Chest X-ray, AP view. Patient: 50 years old, sex F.
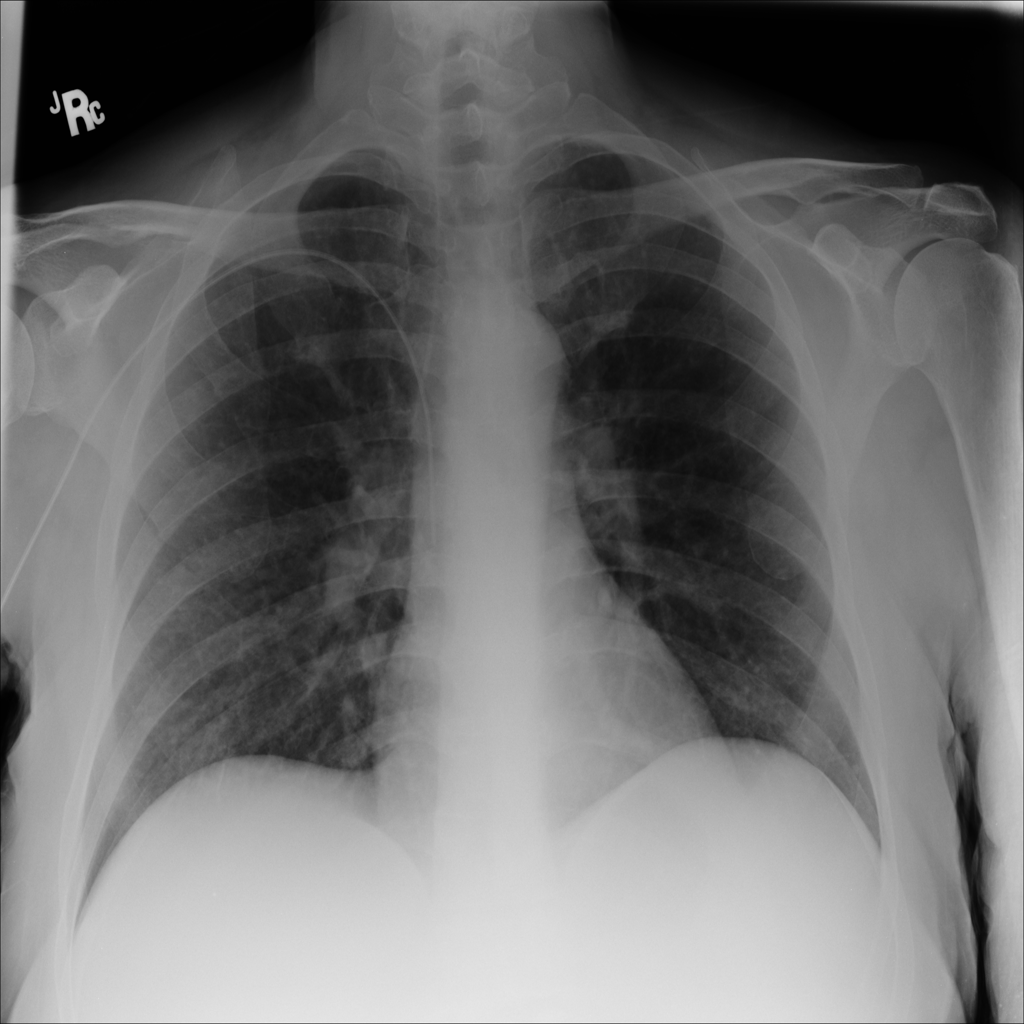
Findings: Nodule